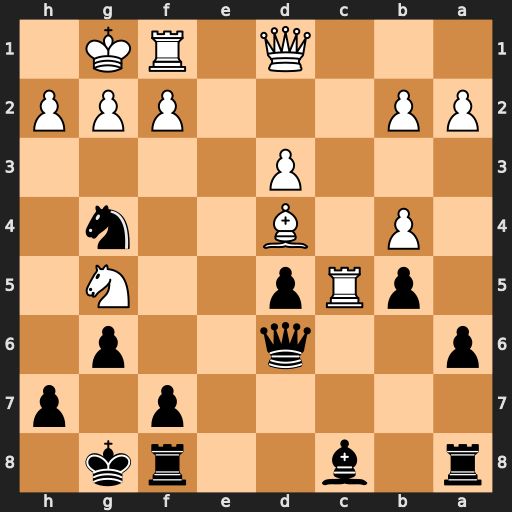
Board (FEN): r1b2rk1/5p1p/p2q2p1/1pRp2N1/1P1B2n1/3P4/PP3PPP/3Q1RK1
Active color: b
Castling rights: -
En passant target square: -
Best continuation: Qxh2#